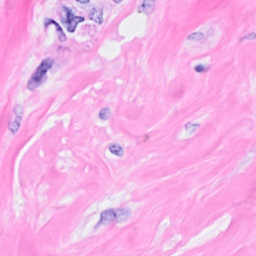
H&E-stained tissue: Breast